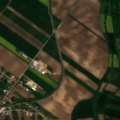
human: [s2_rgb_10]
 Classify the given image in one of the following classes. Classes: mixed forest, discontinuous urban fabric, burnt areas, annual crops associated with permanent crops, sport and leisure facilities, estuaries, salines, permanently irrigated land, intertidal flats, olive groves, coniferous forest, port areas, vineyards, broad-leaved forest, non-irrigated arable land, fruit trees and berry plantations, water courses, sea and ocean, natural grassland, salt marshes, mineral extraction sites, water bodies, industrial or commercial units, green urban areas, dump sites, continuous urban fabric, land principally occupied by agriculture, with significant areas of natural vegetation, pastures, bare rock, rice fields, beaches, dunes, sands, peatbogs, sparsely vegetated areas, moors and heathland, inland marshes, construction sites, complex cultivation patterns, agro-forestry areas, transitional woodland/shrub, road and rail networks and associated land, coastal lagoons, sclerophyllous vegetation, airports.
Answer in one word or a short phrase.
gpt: discontinuous urban fabric, non-irrigated arable land, complex cultivation patterns, land principally occupied by agriculture, with significant areas of natural vegetation